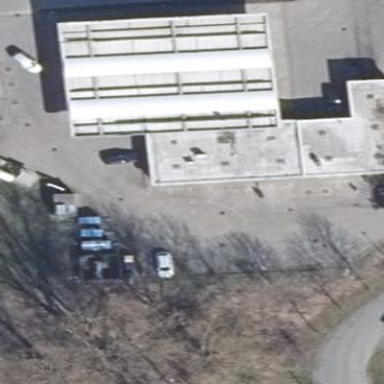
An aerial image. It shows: Commercial building with CNG fuel station.